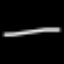
Label: line